【题型】选择题　【知识点】函数　【难度】easy
如图是函数 \(f(x)\) 的导函数 \(f'(x)\) 的图象，则（）

A. \(f(x)\) 在区间 \((0,a)\) 内是常函数

B. \(f(x)\) 在区间 \((a,c)\) 内是减函数

C. \(f(x)\) 在区间 \((c,d)\) 内是增函数

D. \(f(x)\) 在区间 \((d,e)\) 内是增函数

\vspace{1em}
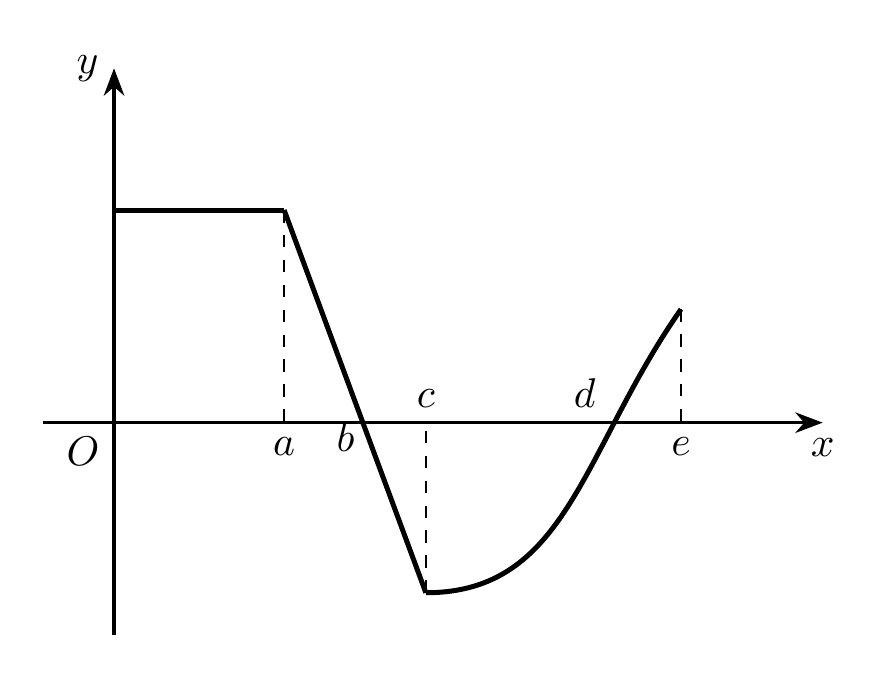
【解答】
\textbf{【答案】} \(D\)

\vspace{1em}

\textbf{【分析】}
根据导函数图象，判断导数值的符号从而可得函数的单调性，进而可得结果.

\vspace{1em}

\textbf{【解答】}
解：导函数为正，原函数递增；导函数为负，原函数递减；

根据导函数图象可知：\(f(x)\) 在区间 \((0,a)\) 内单调递增，A错；

在 \((a,c)\) 上 \(f(x)\) 先单调递增后单调递减，B错；

在 \((c,d)\) 上 \(f(x)\) 单调递减，C错；

在 \((d,e)\) 上单调递增，D对.

故选：\(D\).

\vspace{1em}

\textbf{【点评】}
本题考查函数的单调性与导函数的关系，意在考查对基本性质掌握的熟练程度以及数形结合思想的应用，属于基础题.